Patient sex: M
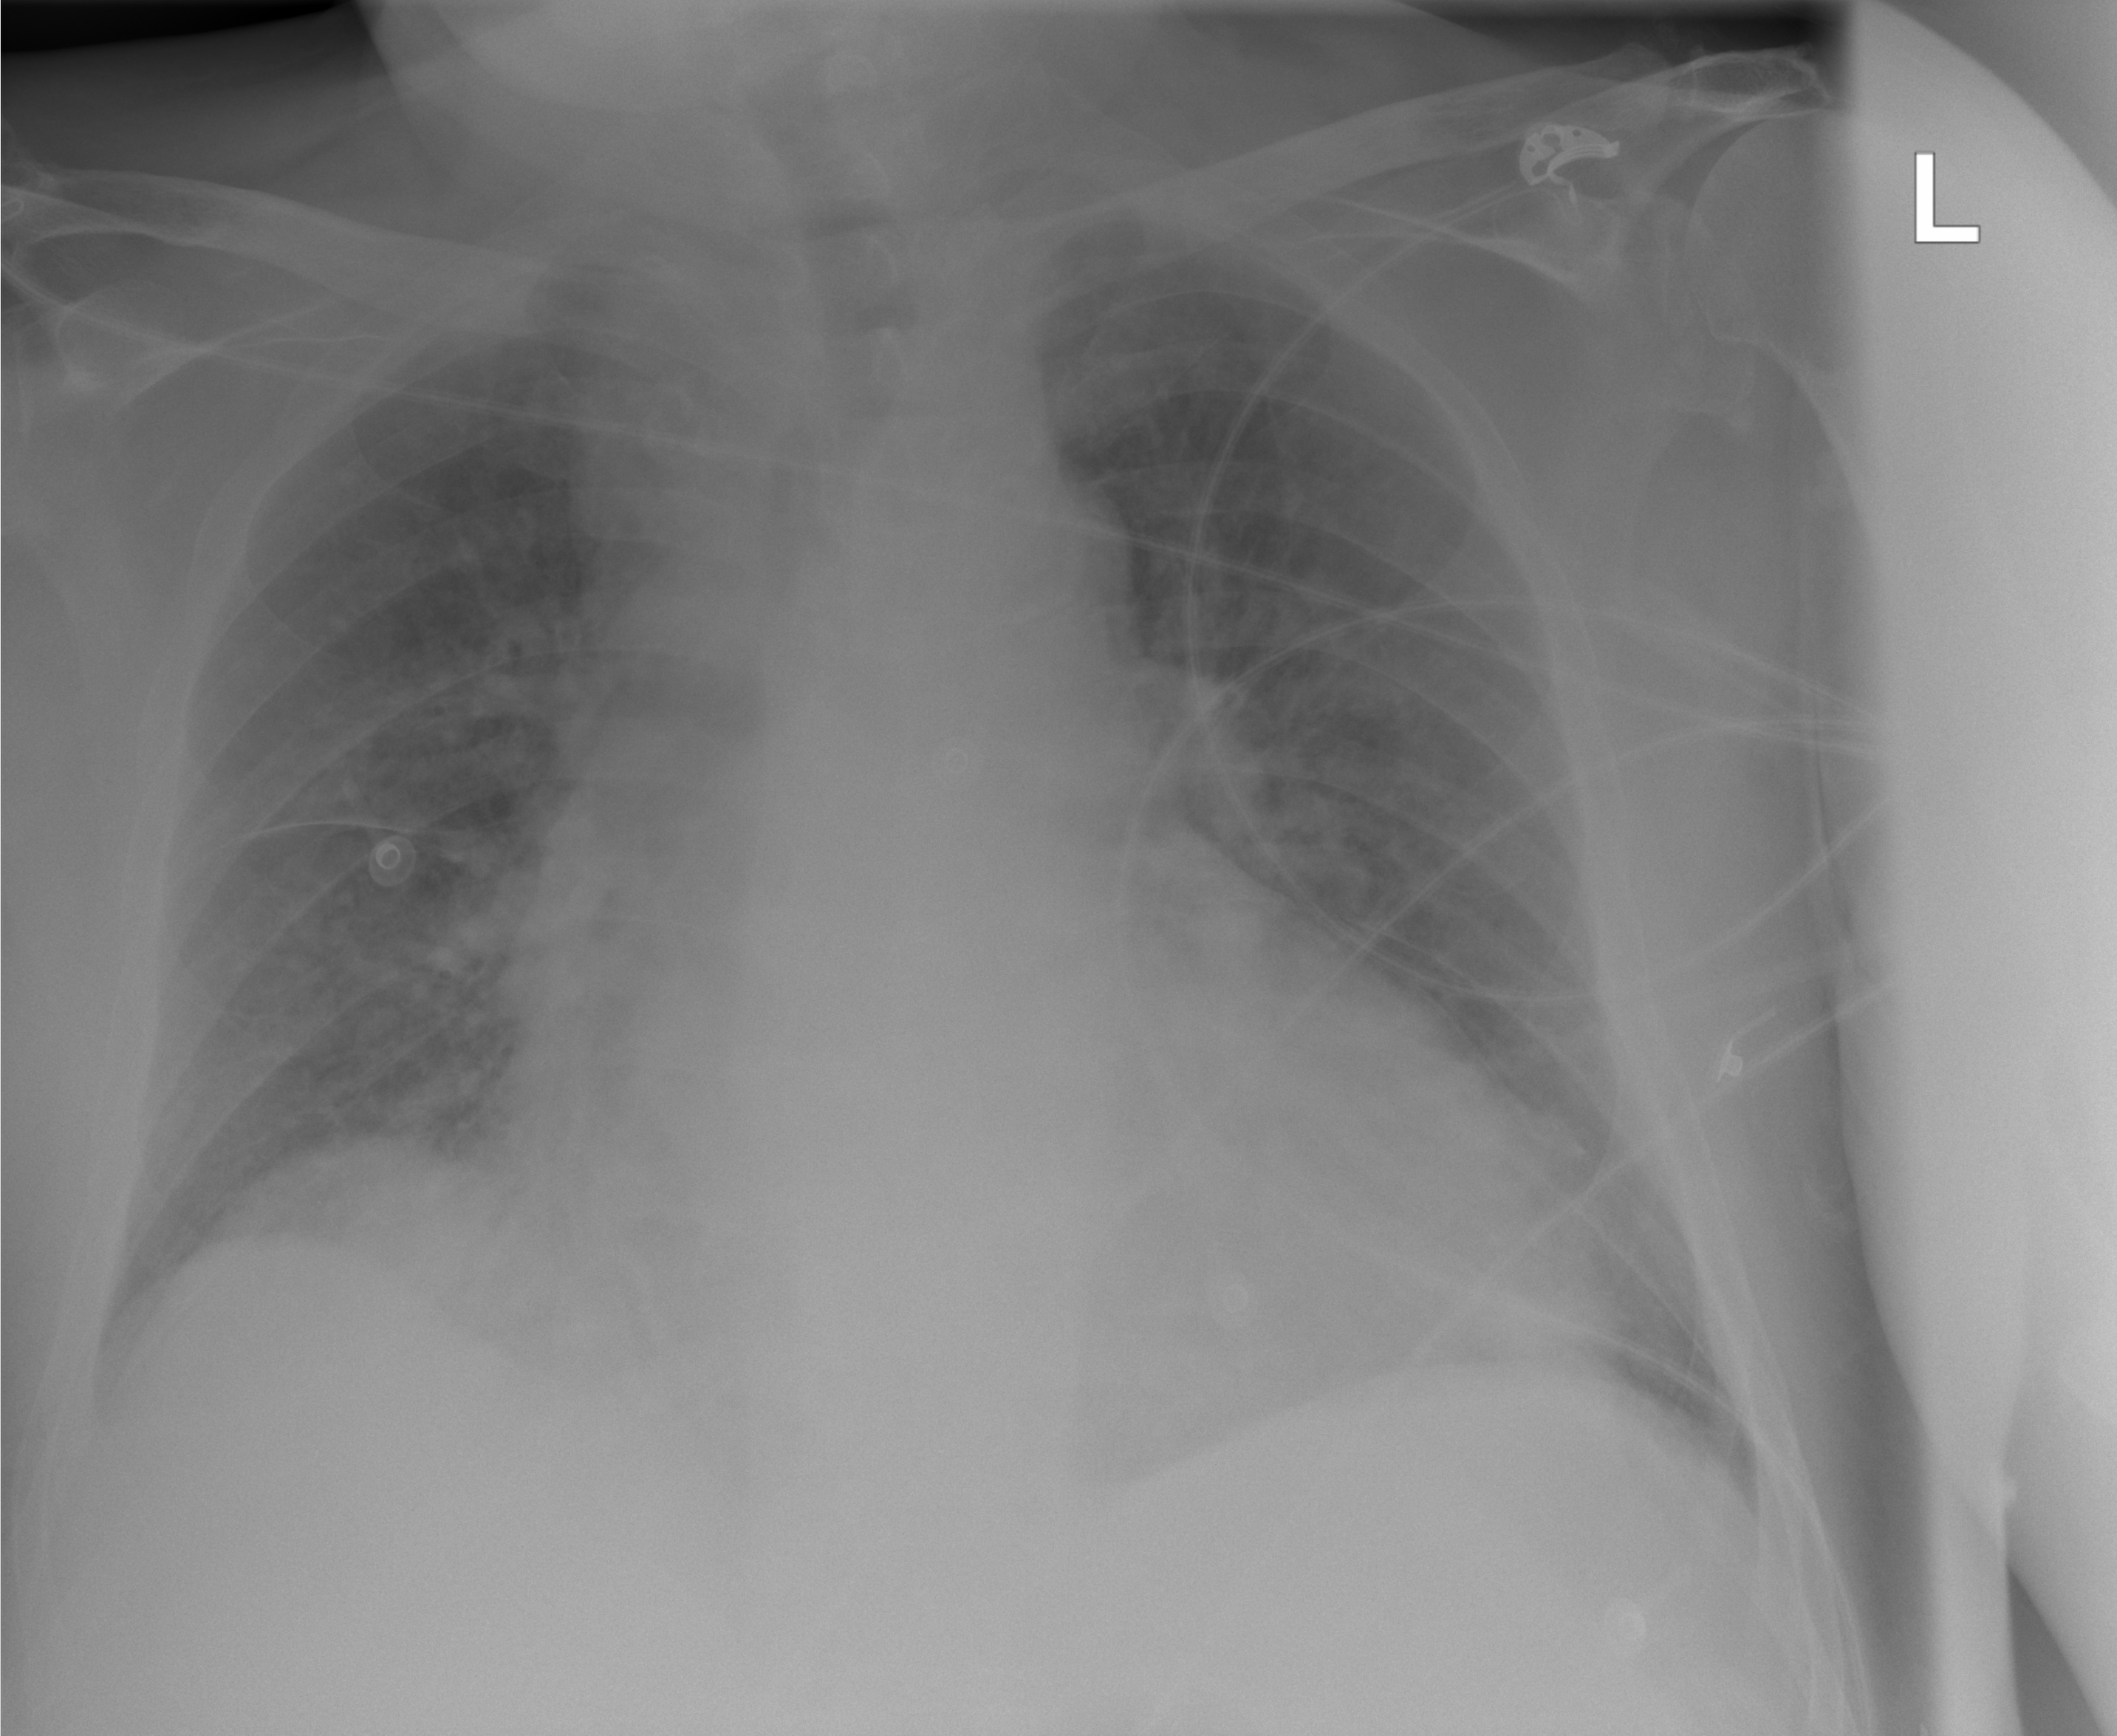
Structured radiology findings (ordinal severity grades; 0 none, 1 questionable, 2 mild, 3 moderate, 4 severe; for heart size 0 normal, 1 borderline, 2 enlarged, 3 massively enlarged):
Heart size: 2
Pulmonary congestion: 3
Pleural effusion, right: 0
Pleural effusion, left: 0
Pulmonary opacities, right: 1
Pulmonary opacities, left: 1
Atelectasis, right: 2
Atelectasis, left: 2